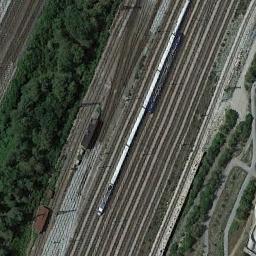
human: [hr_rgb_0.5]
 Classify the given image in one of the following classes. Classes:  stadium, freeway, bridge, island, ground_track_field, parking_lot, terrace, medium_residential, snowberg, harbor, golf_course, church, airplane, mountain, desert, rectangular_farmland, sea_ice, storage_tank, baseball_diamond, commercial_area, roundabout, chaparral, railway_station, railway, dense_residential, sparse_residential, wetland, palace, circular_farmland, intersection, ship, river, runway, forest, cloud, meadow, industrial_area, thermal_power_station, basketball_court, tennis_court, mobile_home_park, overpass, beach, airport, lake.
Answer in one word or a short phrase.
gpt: railway